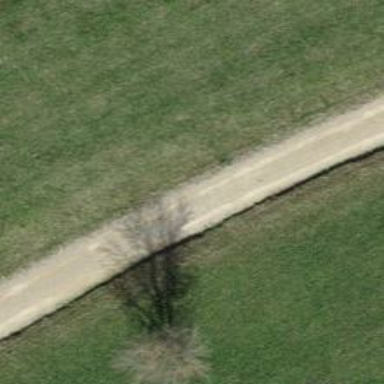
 suitable for agricultural vehicles like motorcars."